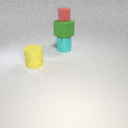
large cyan metal cylinder below large green rubber cube